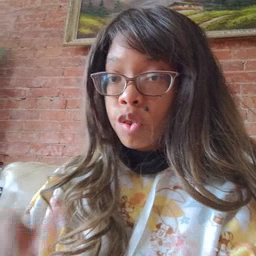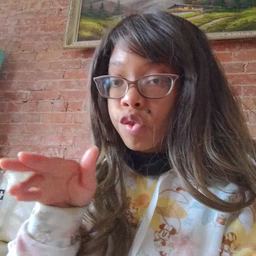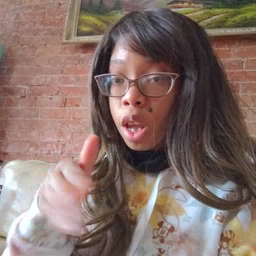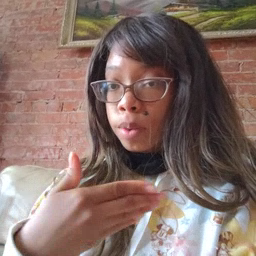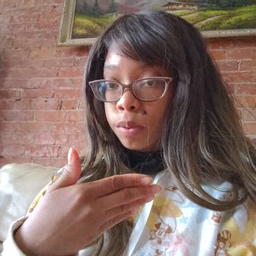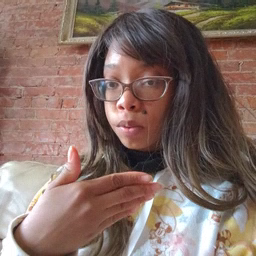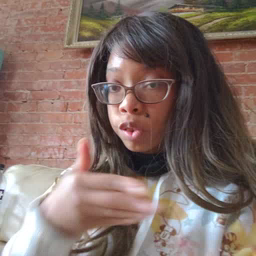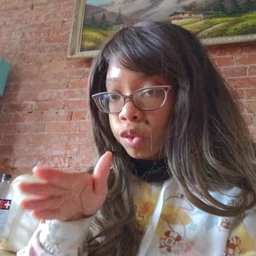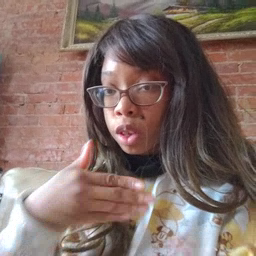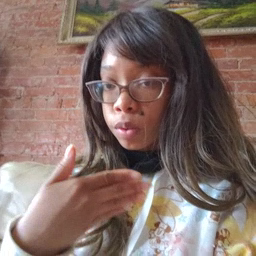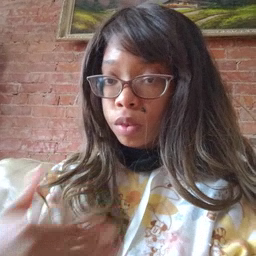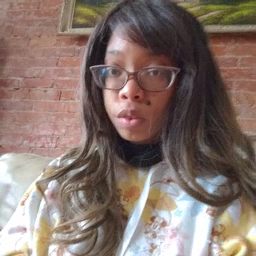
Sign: room